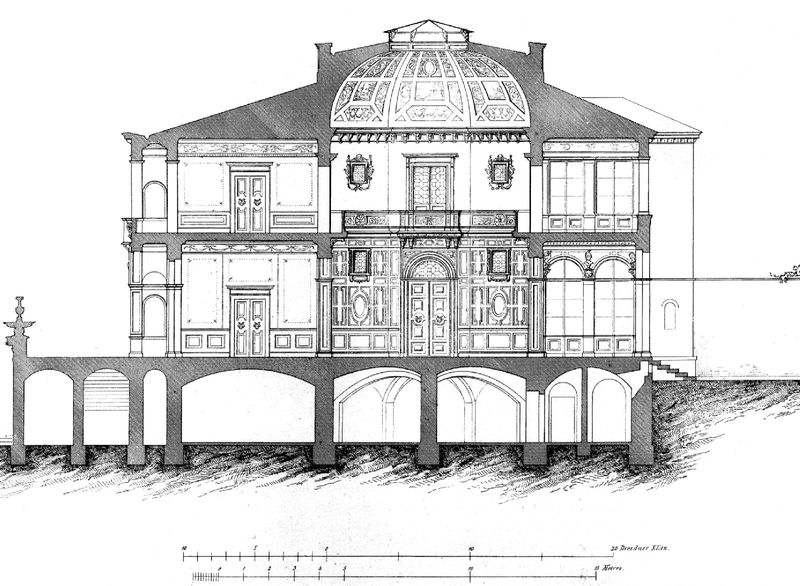
Titel: Villa Rosa
Künstler: Gottfried Semper
Standort: Dresden, Villa Rosa (EU - D - Sachsen)
Schlagwörter: weiß, fenster, grau, pfeiler, schwarz, säulen, tür, dach, gebäude, haus, schloss, architektur, spiegel, brunnen, springbrunnen, balkon, terrasse, klar, türen, kuppel, treppe, stufen, tor, halle, bögen, keller, wohnhaus, gewölbe, schnitt, schwarzweiß, villa, konstruktion, etagen, geschosse, plan, grundriss, maßstab, bauplan, maß, gefache, pallast